Interaction volume radius: 5 \u00c5
Interaction volume height: 10 \u00c5
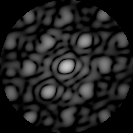
Disorder parameter: 0.369